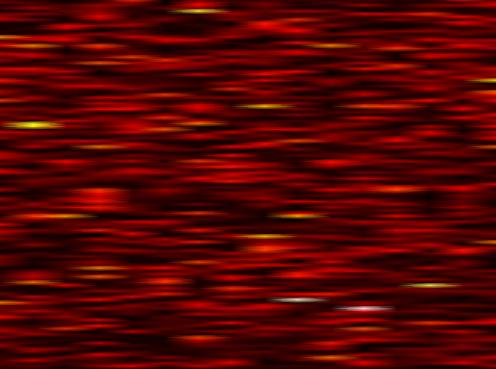
Label: WOLA